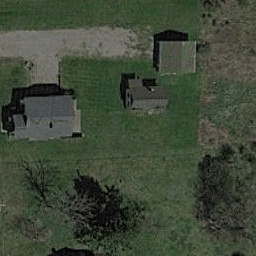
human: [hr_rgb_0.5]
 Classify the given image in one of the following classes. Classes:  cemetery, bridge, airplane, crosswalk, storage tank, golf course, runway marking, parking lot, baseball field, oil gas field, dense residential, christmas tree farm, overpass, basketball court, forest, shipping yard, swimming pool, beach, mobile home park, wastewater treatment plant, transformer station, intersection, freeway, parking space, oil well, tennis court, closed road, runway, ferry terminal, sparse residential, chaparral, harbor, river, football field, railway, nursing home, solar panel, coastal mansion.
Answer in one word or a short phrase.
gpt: sparse residential